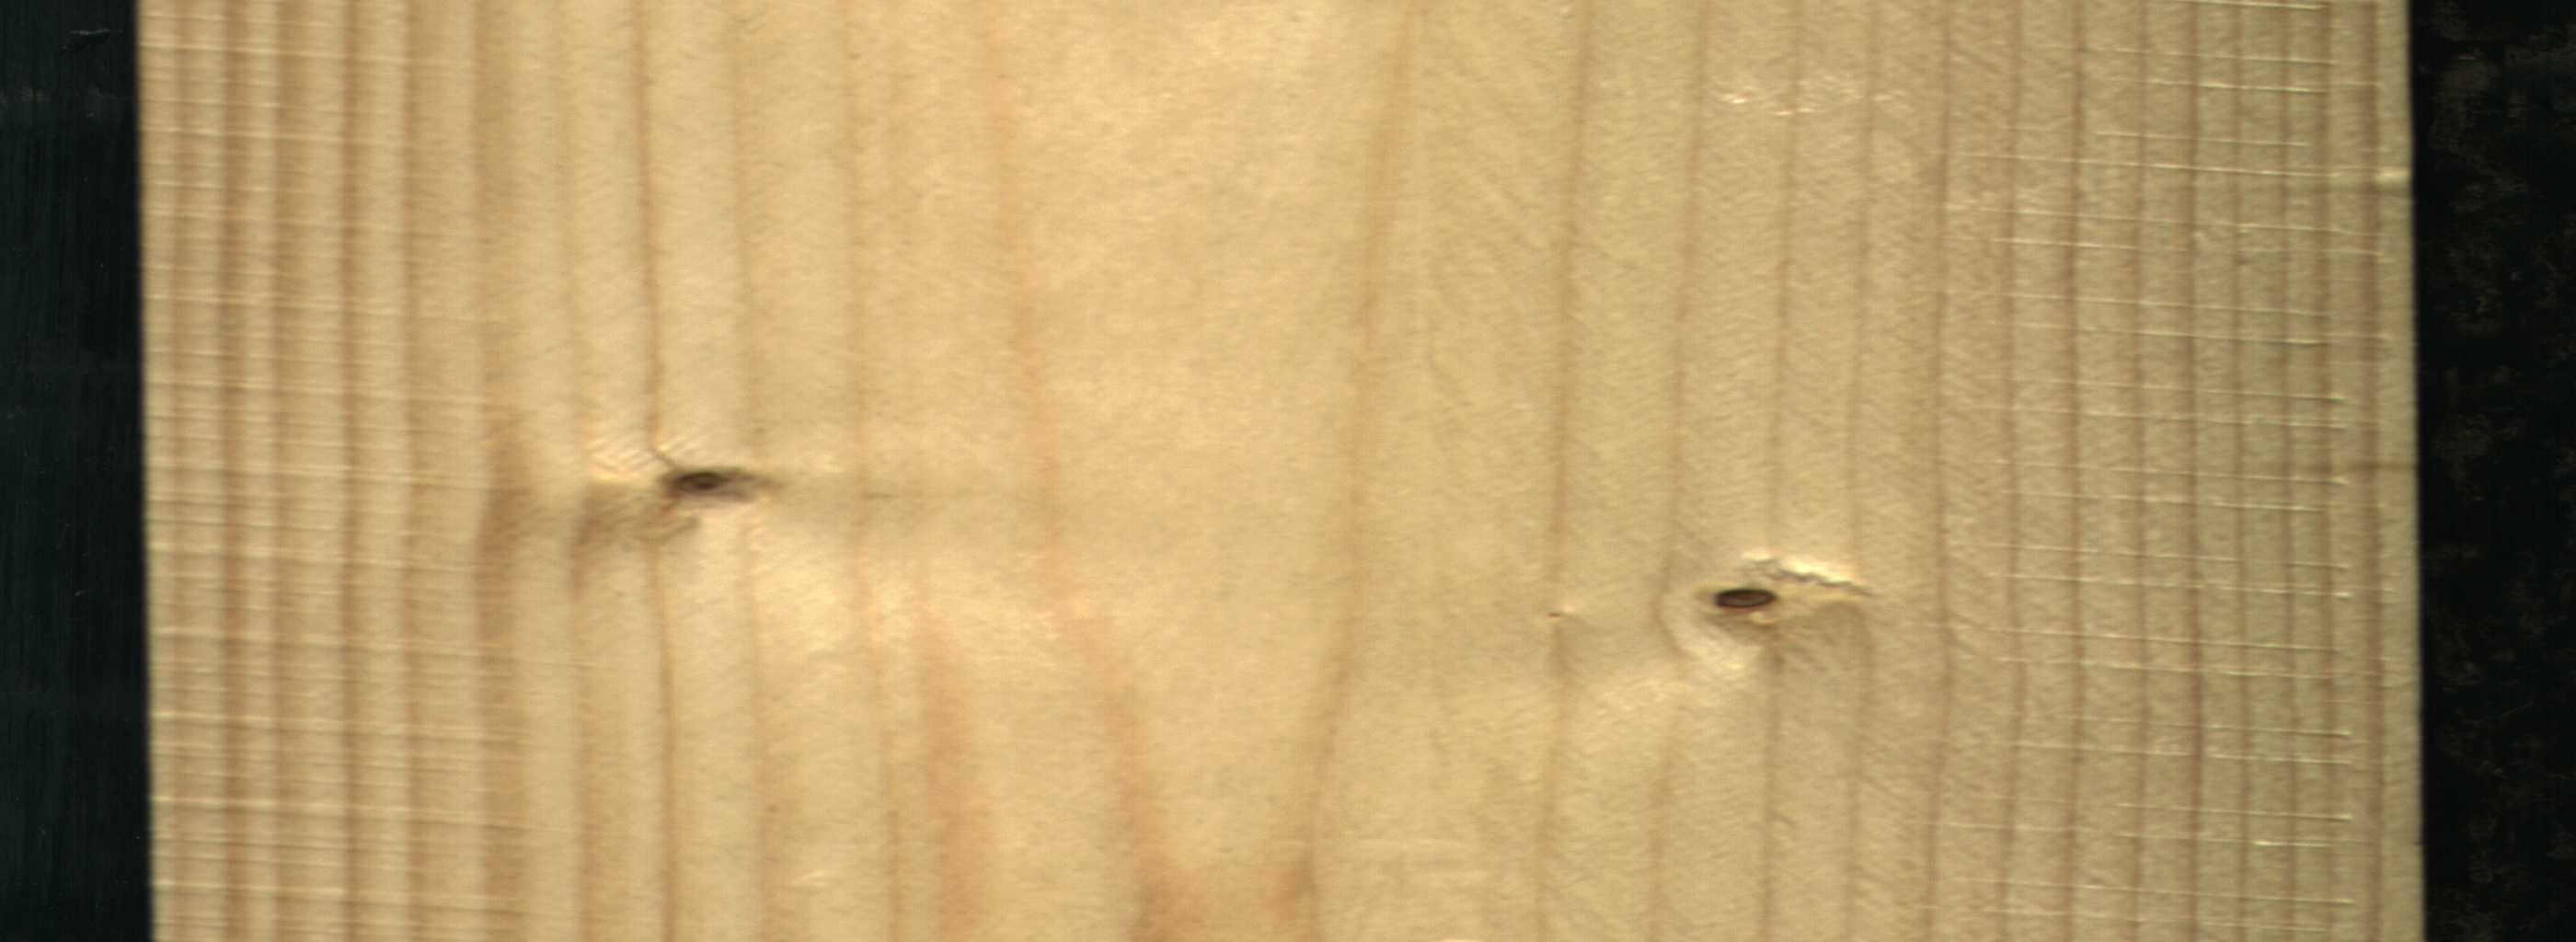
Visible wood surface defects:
Dead_Knot
Dead_Knot